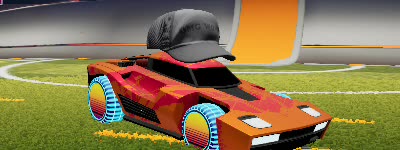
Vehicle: breakout